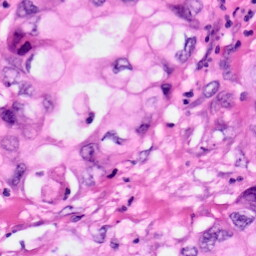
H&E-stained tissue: Pancreatic